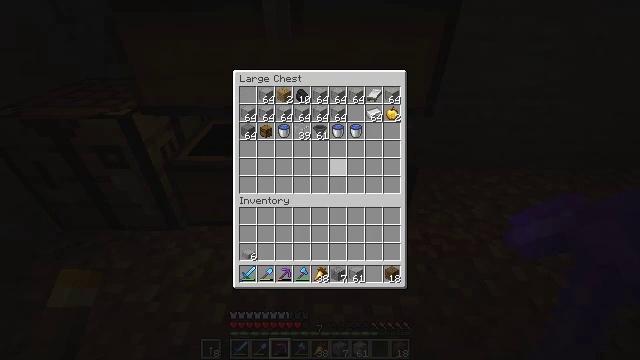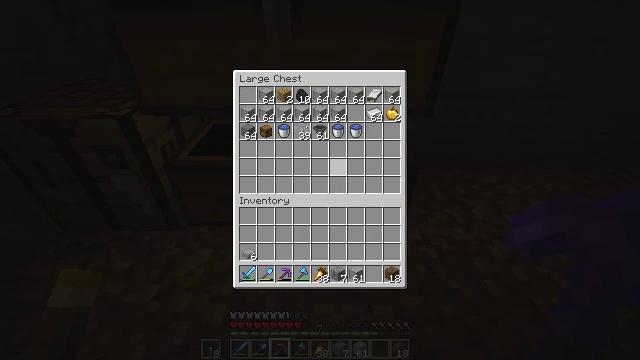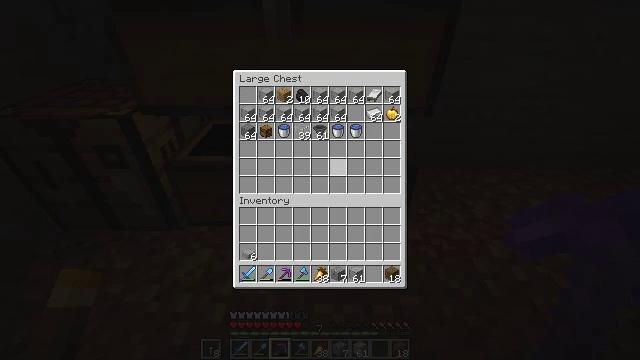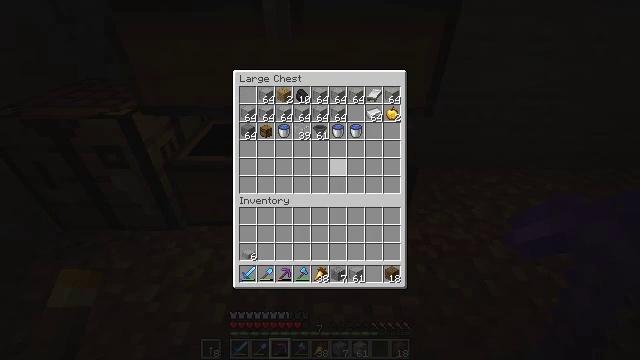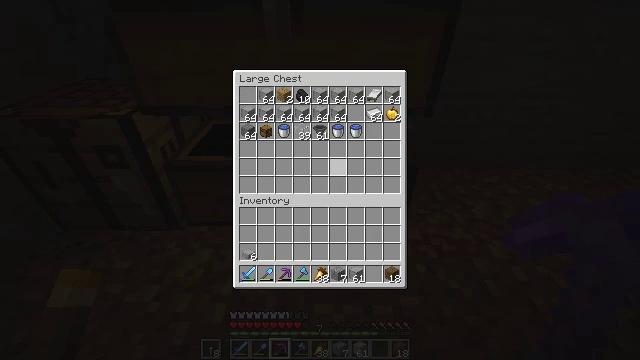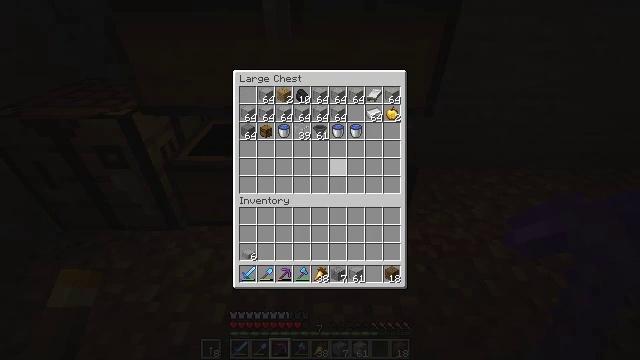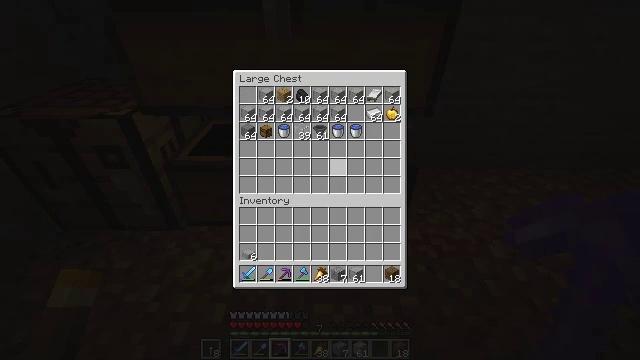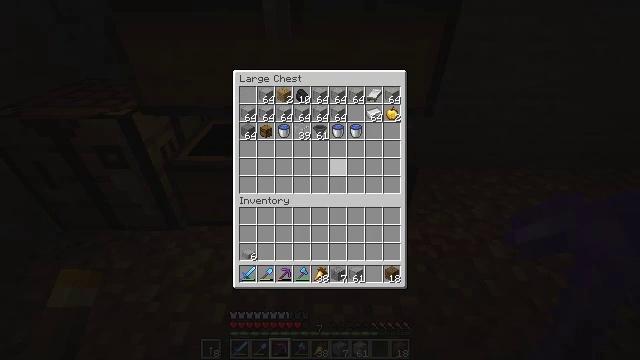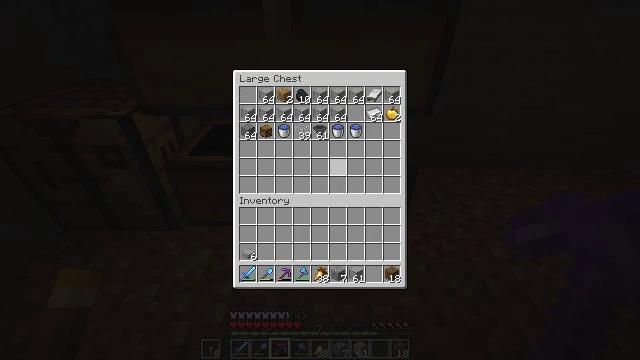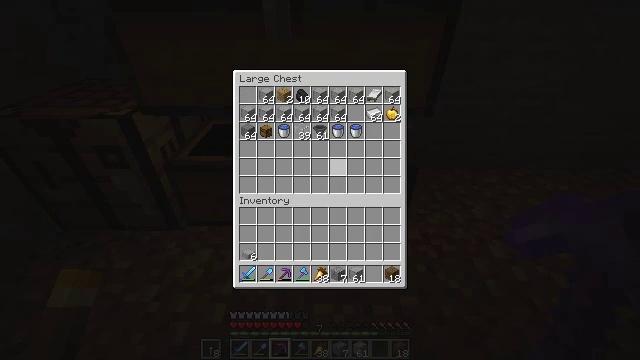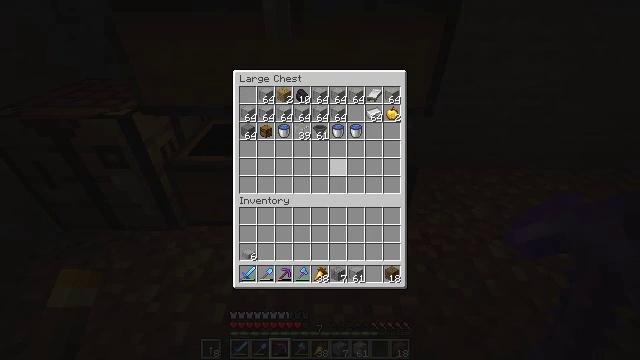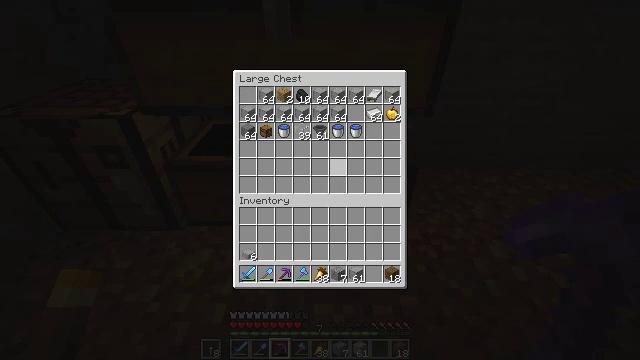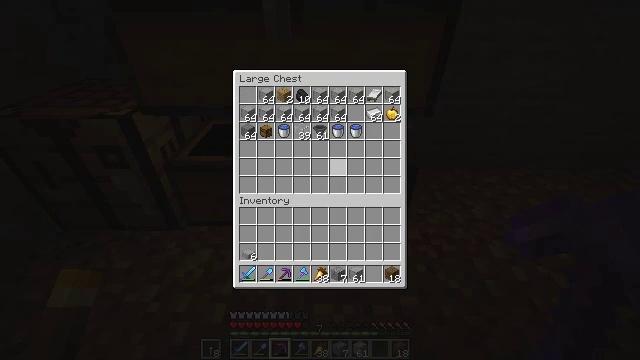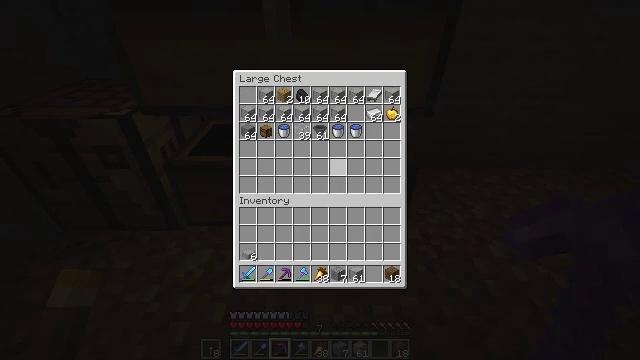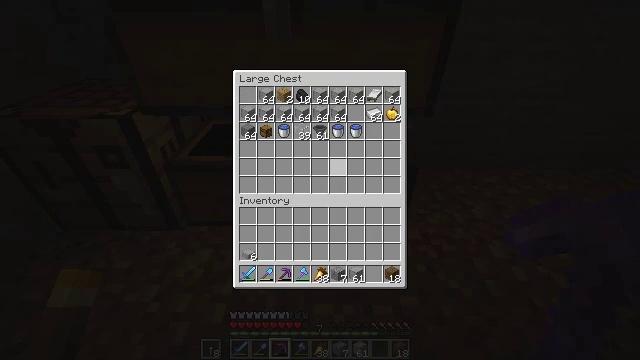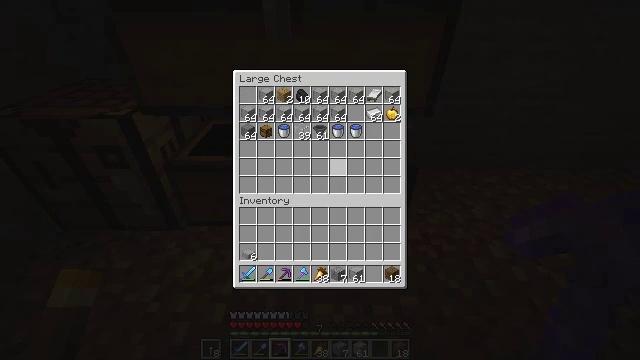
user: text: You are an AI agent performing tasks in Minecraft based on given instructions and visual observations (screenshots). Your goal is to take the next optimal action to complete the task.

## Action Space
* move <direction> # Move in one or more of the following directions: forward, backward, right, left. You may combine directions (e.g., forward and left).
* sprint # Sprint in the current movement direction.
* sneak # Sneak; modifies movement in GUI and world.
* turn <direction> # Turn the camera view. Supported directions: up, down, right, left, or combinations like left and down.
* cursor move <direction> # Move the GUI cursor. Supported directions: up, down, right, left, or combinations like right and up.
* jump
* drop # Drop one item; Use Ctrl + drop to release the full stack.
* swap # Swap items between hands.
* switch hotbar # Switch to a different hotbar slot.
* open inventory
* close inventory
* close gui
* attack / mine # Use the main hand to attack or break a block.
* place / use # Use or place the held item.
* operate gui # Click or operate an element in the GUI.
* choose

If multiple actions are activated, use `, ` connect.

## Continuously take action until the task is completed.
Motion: motion action
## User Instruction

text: Open a crafting table to craft an iron trapdoor.
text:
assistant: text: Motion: no_op
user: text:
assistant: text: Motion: no_op
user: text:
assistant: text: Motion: no_op
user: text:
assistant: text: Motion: no_op
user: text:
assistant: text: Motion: no_op
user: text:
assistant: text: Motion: no_op
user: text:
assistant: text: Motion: no_op
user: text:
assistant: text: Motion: no_op
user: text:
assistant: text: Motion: no_op
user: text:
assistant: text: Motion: no_op
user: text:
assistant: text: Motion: no_op
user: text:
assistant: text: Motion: no_op
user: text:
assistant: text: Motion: no_op
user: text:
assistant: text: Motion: no_op
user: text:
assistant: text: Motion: no_op
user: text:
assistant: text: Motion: no_op
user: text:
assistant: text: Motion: no_op
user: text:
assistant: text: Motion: no_op
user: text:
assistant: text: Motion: no_op
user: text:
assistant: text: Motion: no_op
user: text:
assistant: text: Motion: no_op
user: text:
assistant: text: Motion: no_op
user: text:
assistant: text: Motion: no_op
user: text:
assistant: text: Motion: no_op
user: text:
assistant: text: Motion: no_op
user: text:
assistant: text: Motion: turn left
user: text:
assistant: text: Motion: turn left
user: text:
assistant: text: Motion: turn left
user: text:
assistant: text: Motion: turn left and up
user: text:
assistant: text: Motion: turn left and up